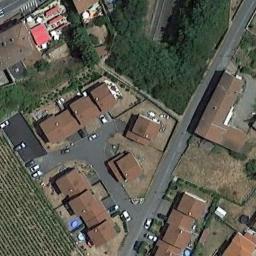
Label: medium_residential